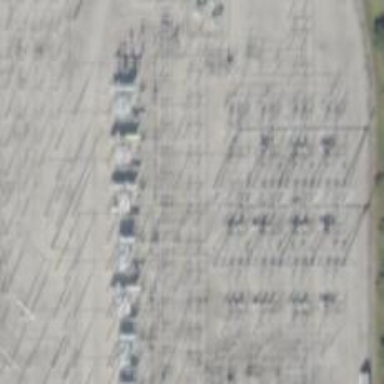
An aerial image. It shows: Switch used for power control.